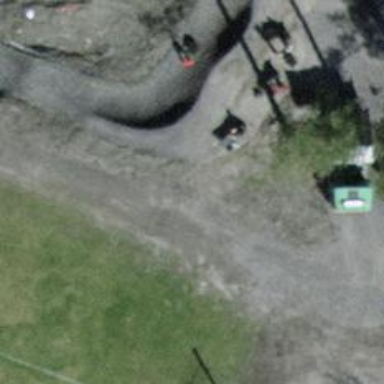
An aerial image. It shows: Bench.